Question: I currently wish to create step for my registration .... and this code i get from other website... I height my step in 50px ...however the arrow still display in original size.
Anyone able to help me to set the step arrow to same height : 50px ?

'''
<div class="steps">
<div class="now">Register</div>
<div class="active"></div>
</div>
'''
'''
/*******************************
Step
*******************************/
.steps > * {
display: inline-block;
position: relative;
padding: 1em 2em 1em 3em;
vertical-align: top;
background-color: #FFFFFF;
color: #888888;
-webkit-box-sizing: border-box;
-moz-box-sizing: border-box;
-ms-box-sizing: border-box;
box-sizing: border-box;
}
.steps > *:after {
position: absolute;
z-index: 2;
content: '';
top: 0em;
right: -1.45em;
border-bottom: 1.5em solid transparent;
border-left: 1.5em solid #FFFFFF;
border-top: 1.5em solid transparent;
width: 0em;
height: 0em;
}
/*******************************
Group
*******************************/
.steps {
/*font-size: 0em;*/
letter-spacing: -0.31em;
line-height: 1;
-webkit-box-sizing: border-box;
-moz-box-sizing: border-box;
-ms-box-sizing: border-box;
box-sizing: border-box;
-moz-border-radius: 0.3125rem;
-webkit-border-radius: 0.3125rem;
border-radius: 0.3125rem;
}
.steps > * {
letter-spacing: normal;
width:150px;
height:50px; // i set the height from here
}
.steps > *:first-child {
padding-left: 1.35em;
-webkit-border-radius: 0.3125em 0em 0em 0.3125em;
-moz-border-radius: 0.3125em 0em 0em 0.3125em;
border-radius: 0.3125em 0em 0em 0.3125em;
}
.steps > *:last-child {
-webkit-border-radius: 0em 0.3125em 0.3125em 0em;
-moz-border-radius: 0em 0.3125em 0.3125em 0em;
border-radius: 0em 0.3125em 0.3125em 0em;
margin-right: 0;
}
.steps > *:only-child {
-webkit-border-radius: 0.3125em;
-moz-border-radius: 0.3125em;
border-radius: 0.3125em;
}
.steps > *:last-child:after {
display: none;
}
/*******************************
States
*******************************/
/* Hover */
.steps > *:hover,
.steps > *.hover {
background-color: #F7F7F7;
color: rgba(0, 0, 0, 0.8);
}
.steps > *.hover:after,
.steps > *:hover:after {
border-left-color: #F7F7F7;
}
/* Hover */
.steps > *.down,
.steps > *:active {
background-color: #F0F0F0;
}
.steps > *.down:after,
.steps > *:active:after {
border-left-color: #F0F0F0;
}
/* Active */
.steps > *.active {
cursor: auto;
background-color: #555555;
color: #CBCBCB;
}
.steps > *.active:after {
border-left-color: #555555;
}
/* Now */
.steps > *.now {
cursor: auto;
background-color: #2AC7E1;
color: #FFFFFF;
}
.steps > *.now:after {
border-left-color: #2AC7E1;
}
/* Done */
.steps > *.done {
cursor: auto;
background-color: #46b98a;
color: #FFFFFF;
}
.steps > *.done:after {
border-left-color: #46b98a;
}
/* Disabled */
.steps > *.disabled {
cursor: auto;
background-color: #FFFFFF;
color: #CBCBCB;
}
.steps > *.disabled:after {
border: none;
background-color: #FFFFFF;
top: 0.42em;
right: -1em;
width: 2.15em;
height: 2.15em;
-webkit-transform: rotate(-45deg);
-moz-transform: rotate(-45deg);
-o-transform: rotate(-45deg);
-ms-transform: rotate(-45deg);
transform: rotate(-45deg);
-webkit-box-shadow: -1px -1px 0px 0px rgba(0, 0, 0, 0.1) inset;
-moz-box-shadow: -1px -1px 0px 0px rgba(0, 0, 0, 0.1) inset;
box-shadow: -1px -1px 0px 0px rgba(0, 0, 0, 0.1) inset;
}
/*******************************
Sizes
*******************************/
'''
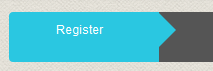
Answer: Arrow height is already '50px'
Yet you can try it also, try it-
'''
.steps > *:after {
border-bottom: 25px solid transparent;
border-left: 25px solid #ffffff;
border-top: 25px solid transparent;
content: "";
height: 0;
position: absolute;
right: -25px;
top: 0;
width: 0;
z-index: 2;
}
'''